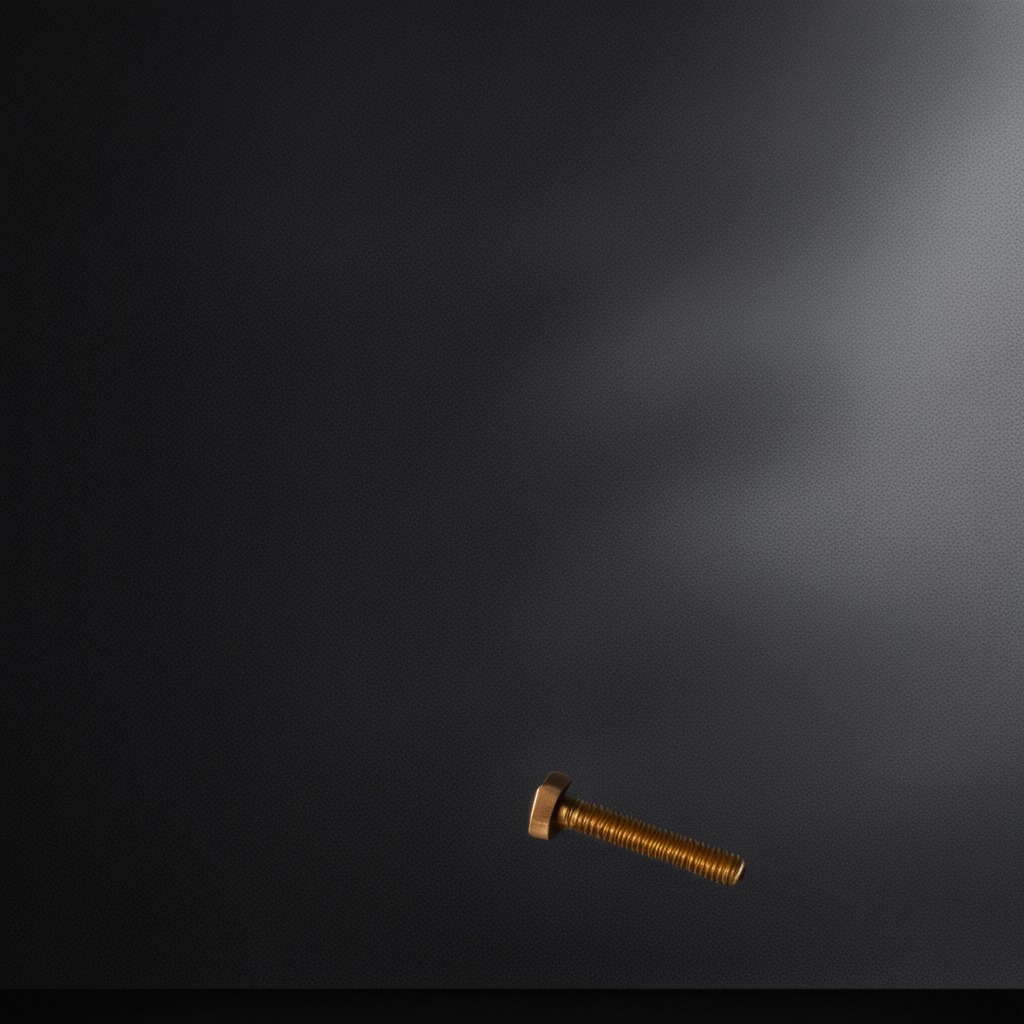
A metal screw is lying on a clean granite tabletop covered with a black rubber mat inside a workshop under bright overhead lighting crisp shadows high clarity worn but beneath the mat.